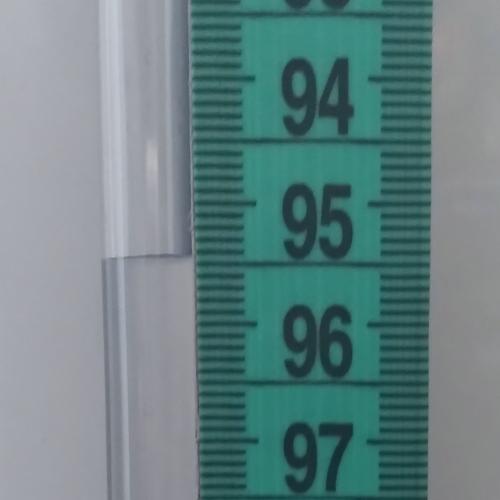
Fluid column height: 95.4 cm